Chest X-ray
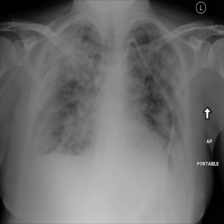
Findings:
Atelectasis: negative
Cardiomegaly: negative
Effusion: negative
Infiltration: positive
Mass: negative
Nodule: negative
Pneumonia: negative
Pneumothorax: negative
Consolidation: negative
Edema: negative
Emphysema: negative
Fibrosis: negative
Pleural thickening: negative
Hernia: negative